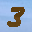
Label: 3